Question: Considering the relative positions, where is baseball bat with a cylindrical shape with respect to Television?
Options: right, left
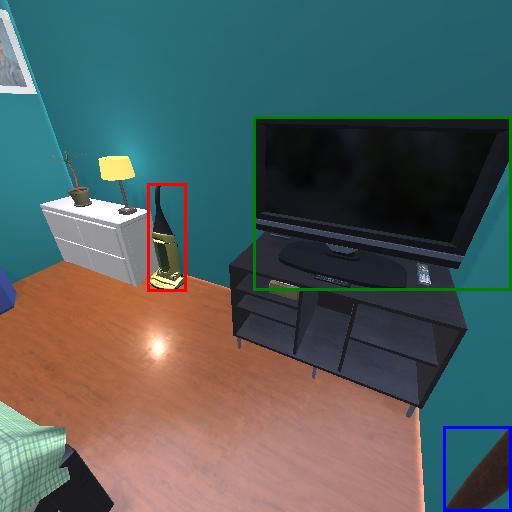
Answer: right